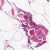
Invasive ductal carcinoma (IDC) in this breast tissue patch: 0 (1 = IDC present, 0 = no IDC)